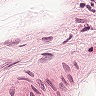
Metastatic tissue present: no